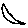
Label: moon